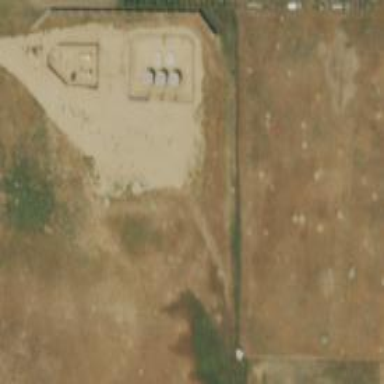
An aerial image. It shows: Petroleum well.